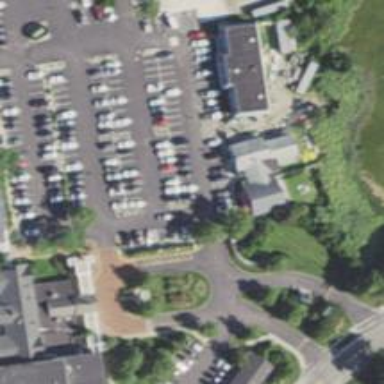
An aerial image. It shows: Parking space.